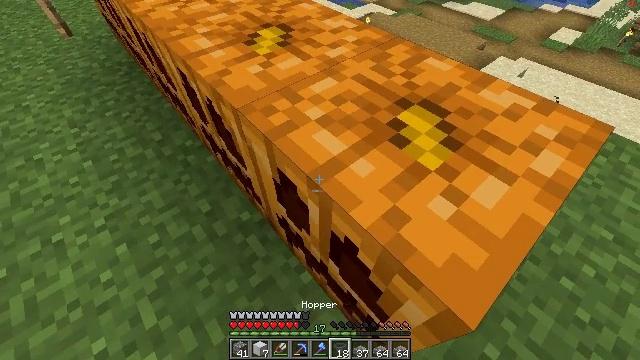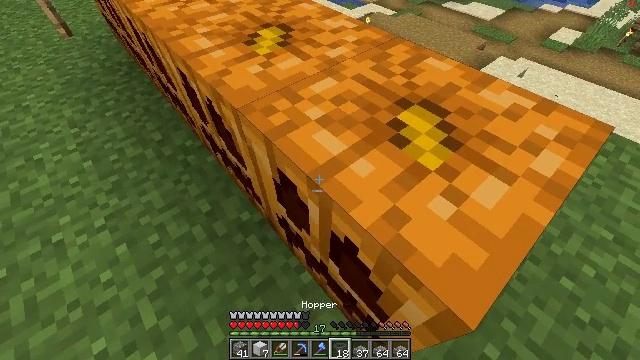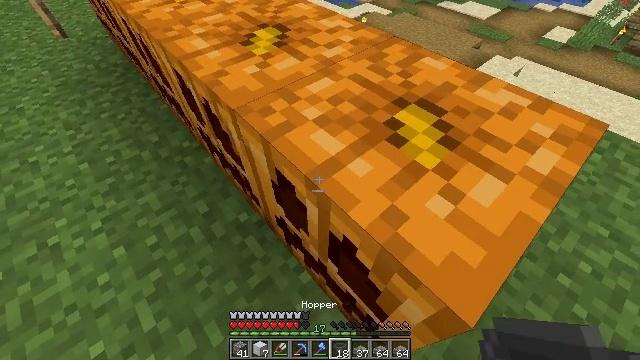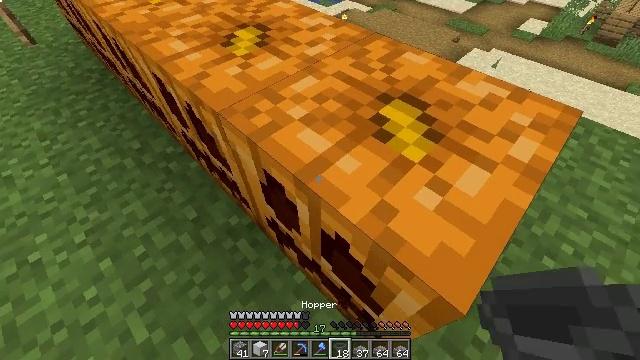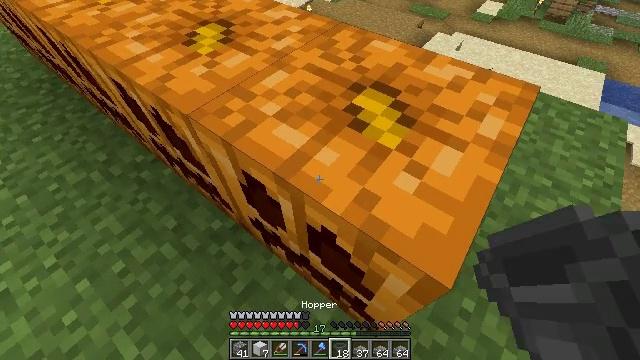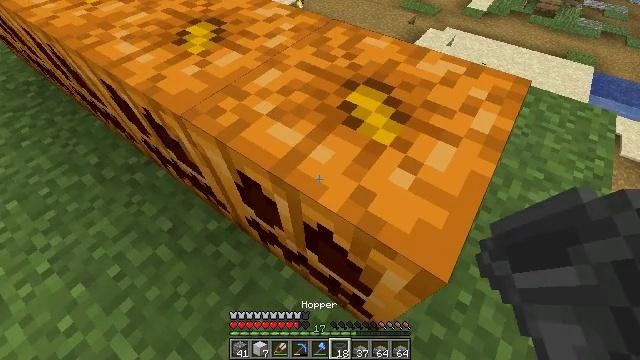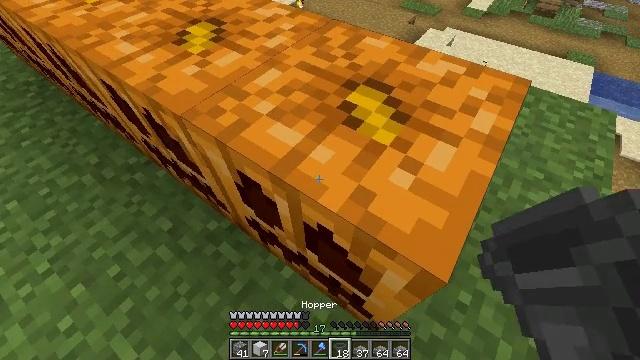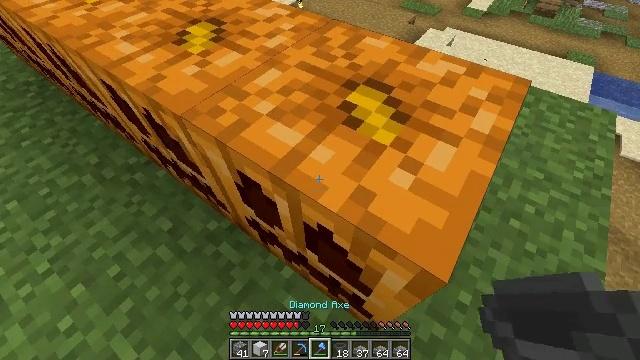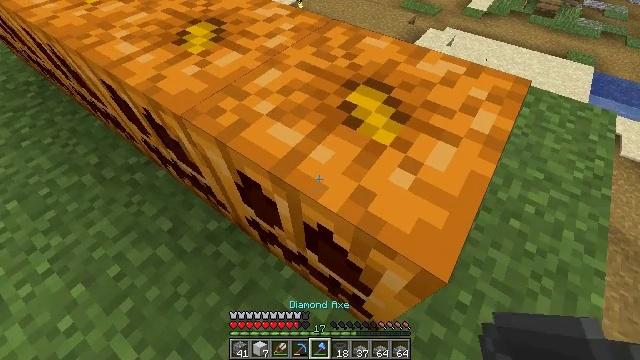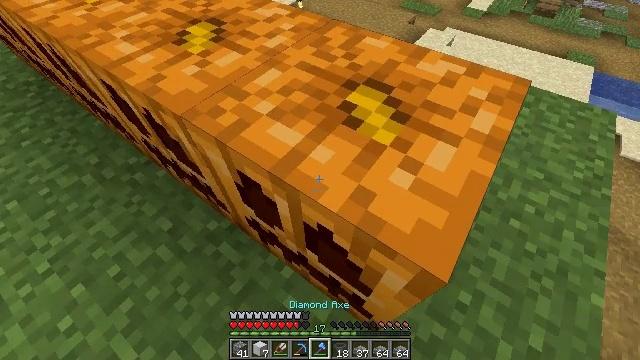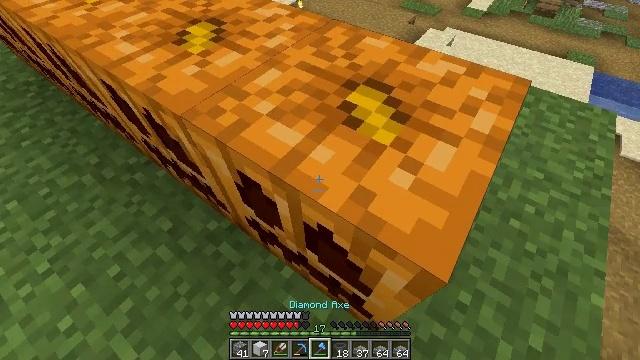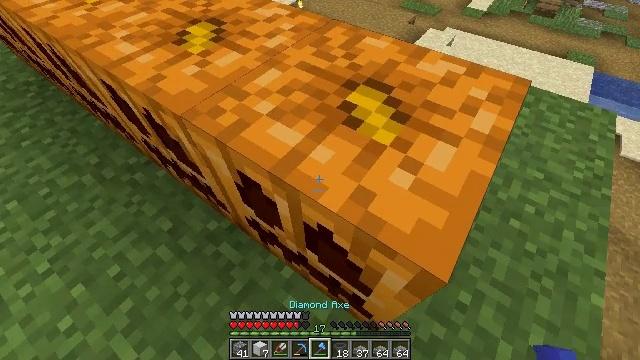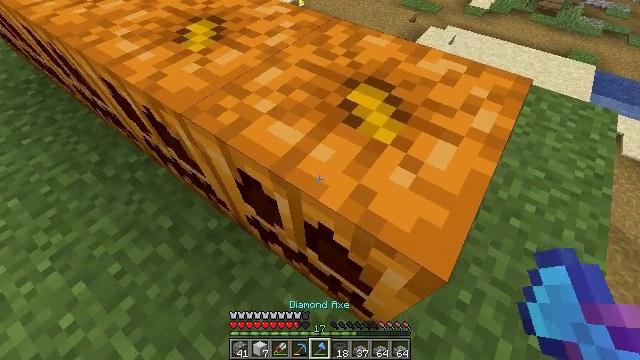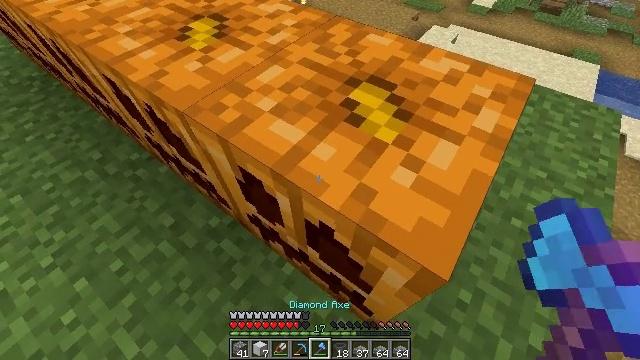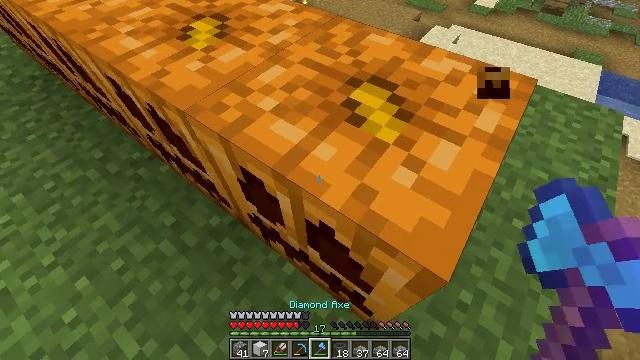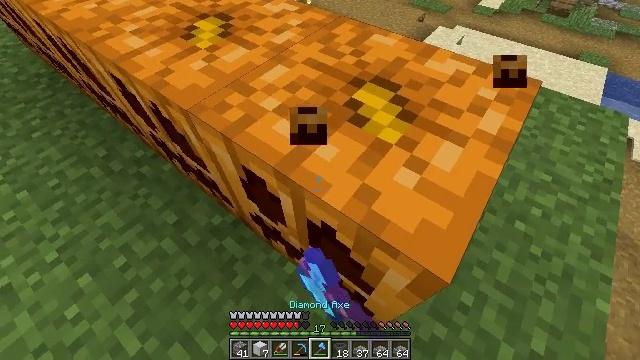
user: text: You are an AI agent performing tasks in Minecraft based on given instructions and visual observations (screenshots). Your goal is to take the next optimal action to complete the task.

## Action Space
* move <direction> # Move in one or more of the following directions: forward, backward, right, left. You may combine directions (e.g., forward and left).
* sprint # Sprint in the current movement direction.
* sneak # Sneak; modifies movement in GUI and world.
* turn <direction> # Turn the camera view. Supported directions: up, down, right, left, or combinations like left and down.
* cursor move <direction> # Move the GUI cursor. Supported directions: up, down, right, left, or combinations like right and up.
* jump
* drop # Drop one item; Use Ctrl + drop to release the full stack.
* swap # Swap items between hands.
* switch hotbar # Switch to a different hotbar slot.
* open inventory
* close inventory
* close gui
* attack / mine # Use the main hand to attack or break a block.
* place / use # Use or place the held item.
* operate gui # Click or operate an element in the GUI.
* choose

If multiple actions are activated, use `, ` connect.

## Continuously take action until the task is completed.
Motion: motion action
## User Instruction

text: Attack the carved pumpkin to gather it.
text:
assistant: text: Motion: no_op
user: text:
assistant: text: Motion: no_op
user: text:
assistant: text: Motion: turn right
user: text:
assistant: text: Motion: turn right and down
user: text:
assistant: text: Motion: turn right
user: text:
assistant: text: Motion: no_op
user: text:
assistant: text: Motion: no_op
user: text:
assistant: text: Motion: no_op
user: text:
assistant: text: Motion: no_op
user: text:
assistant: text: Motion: no_op
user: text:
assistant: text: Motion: no_op
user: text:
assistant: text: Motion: no_op
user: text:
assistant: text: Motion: no_op
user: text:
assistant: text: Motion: attack / mine
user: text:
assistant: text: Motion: attack / mine
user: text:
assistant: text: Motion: turn left, attack / mine
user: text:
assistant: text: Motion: turn left and up, attack / mine
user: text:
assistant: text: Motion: attack / mine
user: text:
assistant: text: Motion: turn left and up, attack / mine
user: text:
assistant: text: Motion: turn left and up, attack / mine
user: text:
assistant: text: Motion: turn left and up, attack / mine
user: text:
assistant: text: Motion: turn left and up, attack / mine
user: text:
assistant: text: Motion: turn left and up, attack / mine
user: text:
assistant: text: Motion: turn left, attack / mine
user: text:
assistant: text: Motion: attack / mine
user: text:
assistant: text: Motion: attack / mine
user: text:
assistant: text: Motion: turn left, attack / mine
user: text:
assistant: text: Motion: move forward, turn left, attack / mine
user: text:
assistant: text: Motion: move forward, turn left, attack / mine
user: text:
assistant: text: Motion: move forward, attack / mine